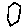
Label: hexagon